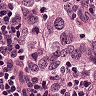
Metastatic tissue present: yes